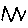
Label: zigzag